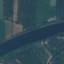
Land use / land cover class: River